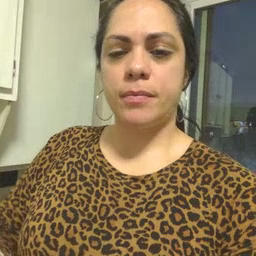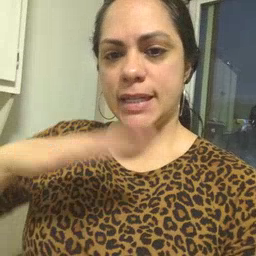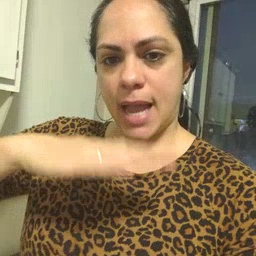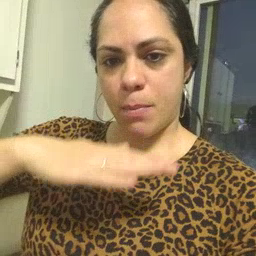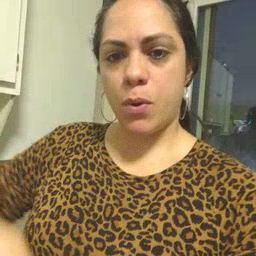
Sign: table